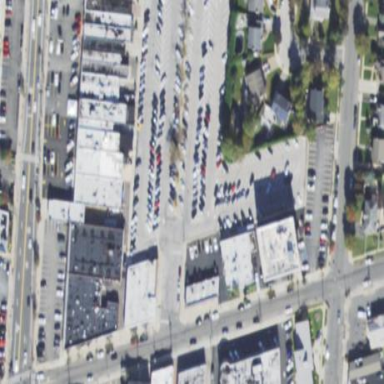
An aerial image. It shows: Retail area.